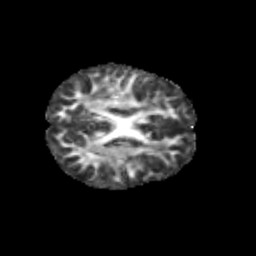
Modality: FA
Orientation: axial
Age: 9
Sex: female
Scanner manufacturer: siemens
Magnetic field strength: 3 T
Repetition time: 3.8 s
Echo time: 0.07 s